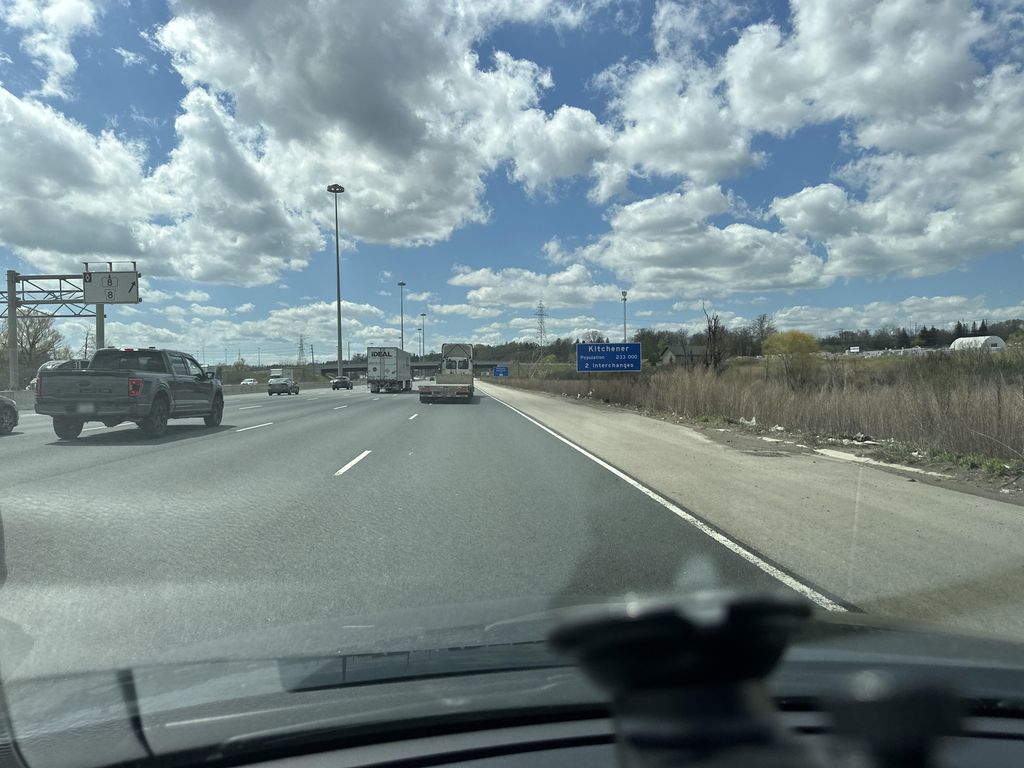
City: kitchener-waterloo